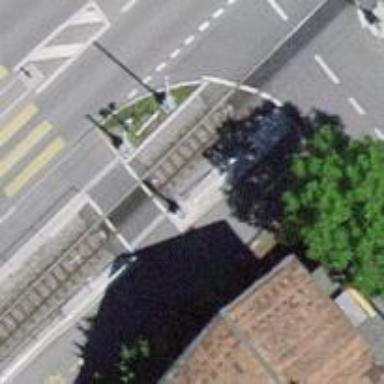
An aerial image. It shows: Crossing for the railway.